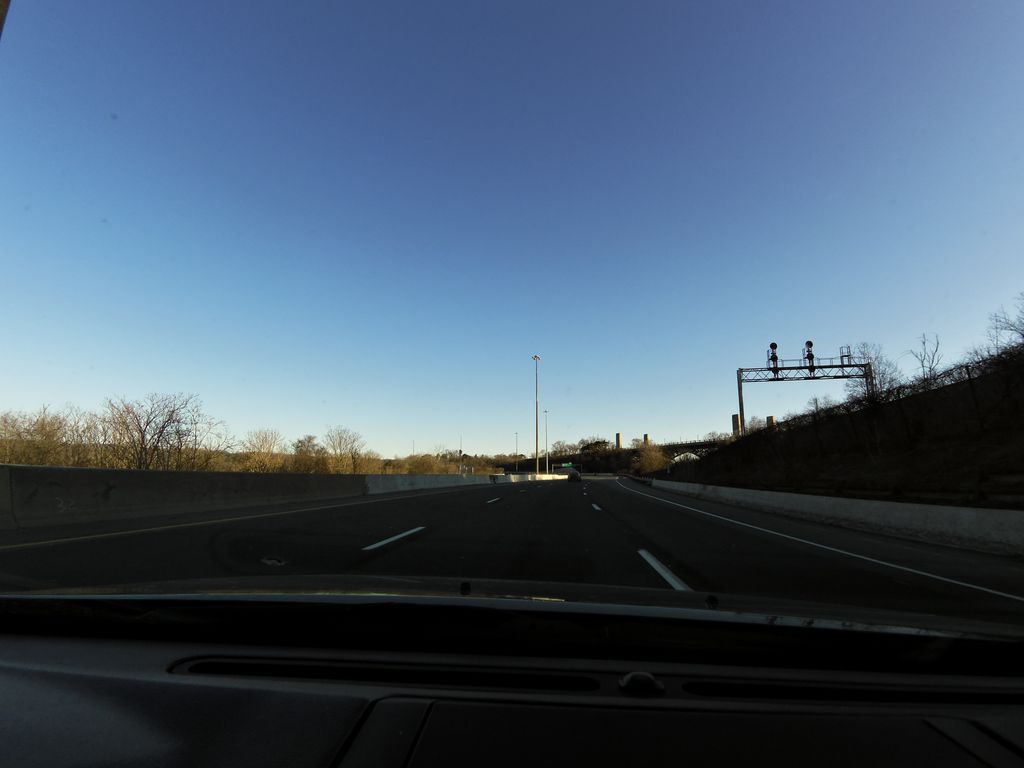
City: hamilton